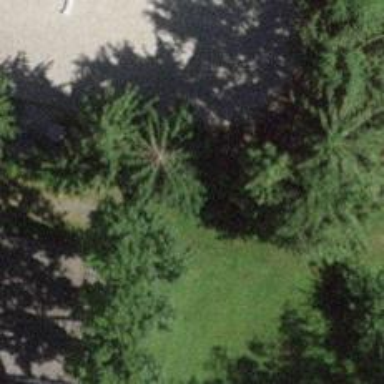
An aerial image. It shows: Row of trees in natural setting.